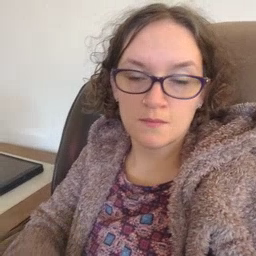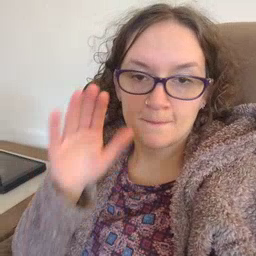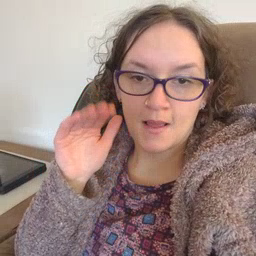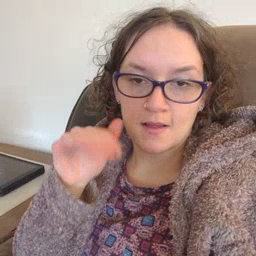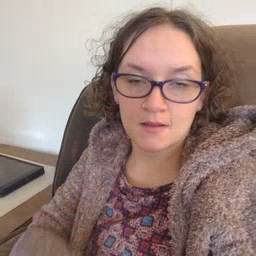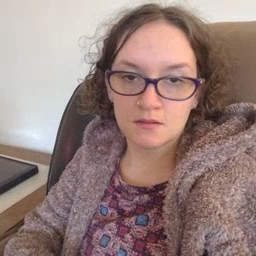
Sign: bye